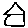
Label: house